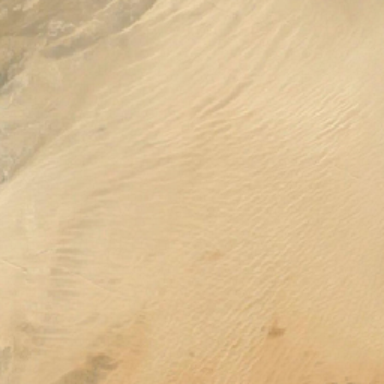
This was overlooked from the high .